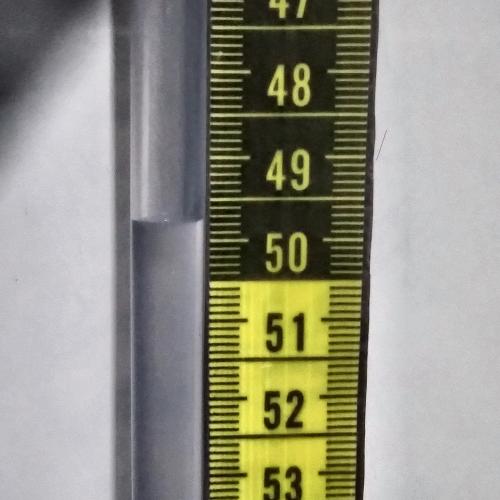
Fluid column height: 49.8 cm